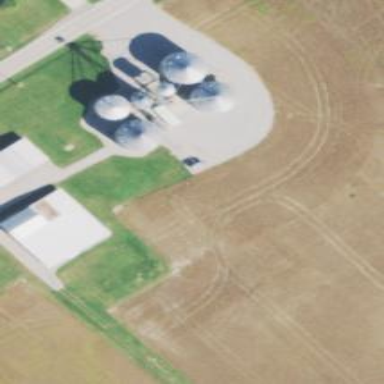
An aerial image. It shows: Silo.